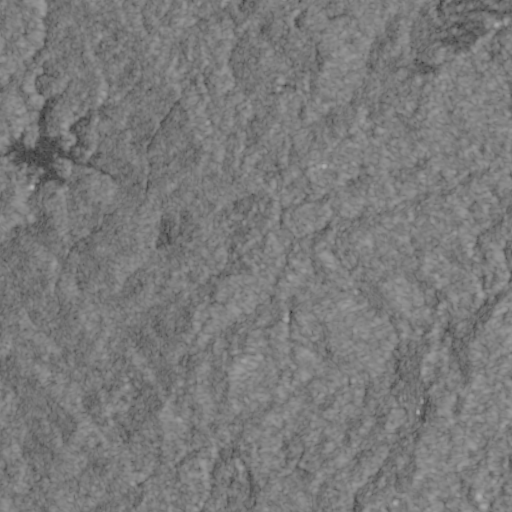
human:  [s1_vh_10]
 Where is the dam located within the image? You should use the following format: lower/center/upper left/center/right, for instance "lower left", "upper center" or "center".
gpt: The dam is located in the center left of the image.
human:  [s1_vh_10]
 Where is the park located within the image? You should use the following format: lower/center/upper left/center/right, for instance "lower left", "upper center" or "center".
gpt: The park is located in the upper right of the image.
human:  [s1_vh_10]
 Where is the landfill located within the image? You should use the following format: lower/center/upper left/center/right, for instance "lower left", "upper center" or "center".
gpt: There is no landfill in the image.

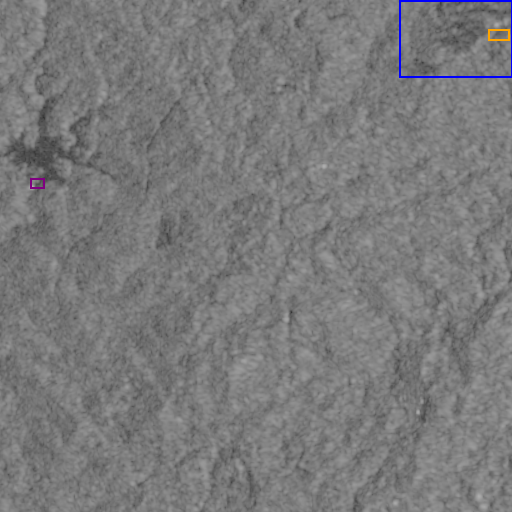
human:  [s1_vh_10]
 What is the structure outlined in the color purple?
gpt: The structure outlined in purple is a dam.
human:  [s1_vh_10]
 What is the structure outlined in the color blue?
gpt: The structure outlined in blue is a park.
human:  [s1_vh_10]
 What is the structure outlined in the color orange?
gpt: The structure outlined in orange is a parking lot.
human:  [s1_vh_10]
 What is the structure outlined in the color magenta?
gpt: There is no magenta outline.